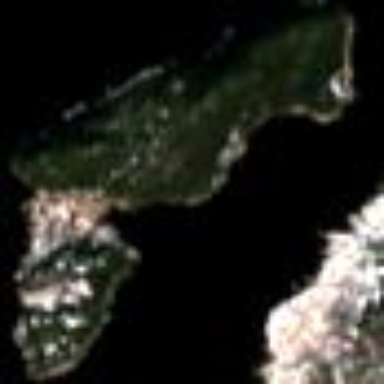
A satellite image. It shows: Island with natural coastline.